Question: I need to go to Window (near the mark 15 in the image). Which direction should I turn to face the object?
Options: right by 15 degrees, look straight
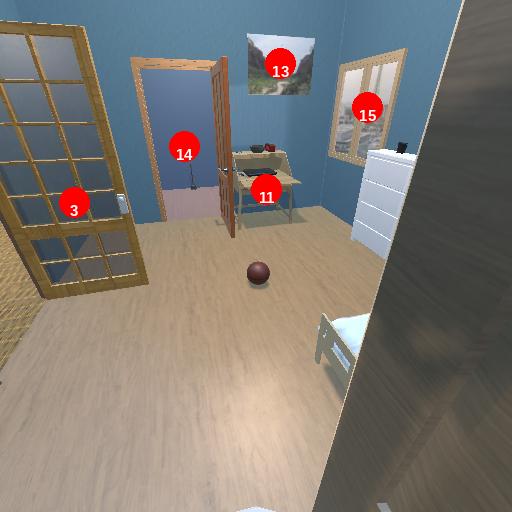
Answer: right by 15 degrees